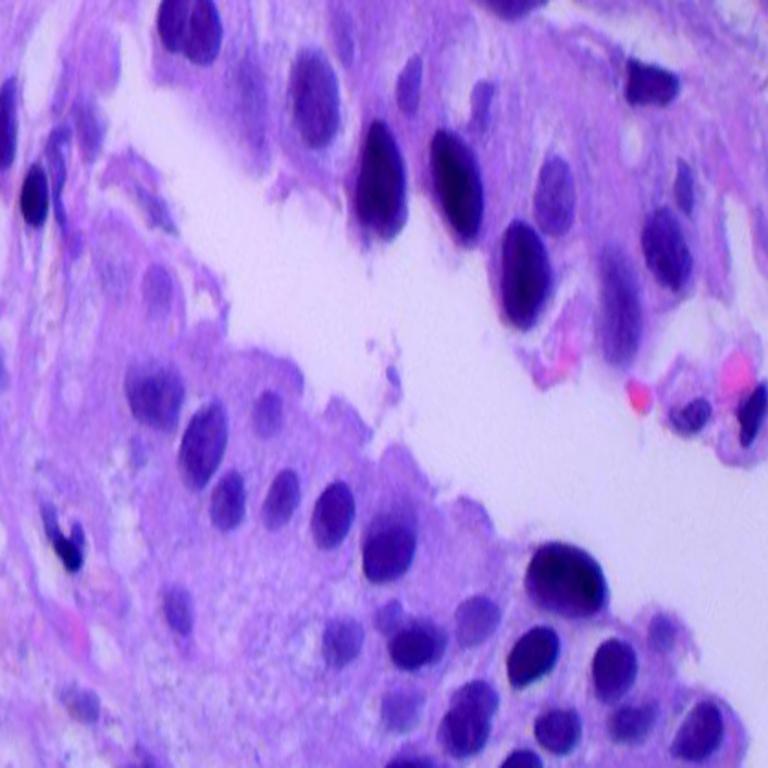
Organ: lung
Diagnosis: adenocarcinomas